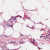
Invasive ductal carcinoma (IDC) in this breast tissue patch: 1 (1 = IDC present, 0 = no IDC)